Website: bh-photo
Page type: cross-sells
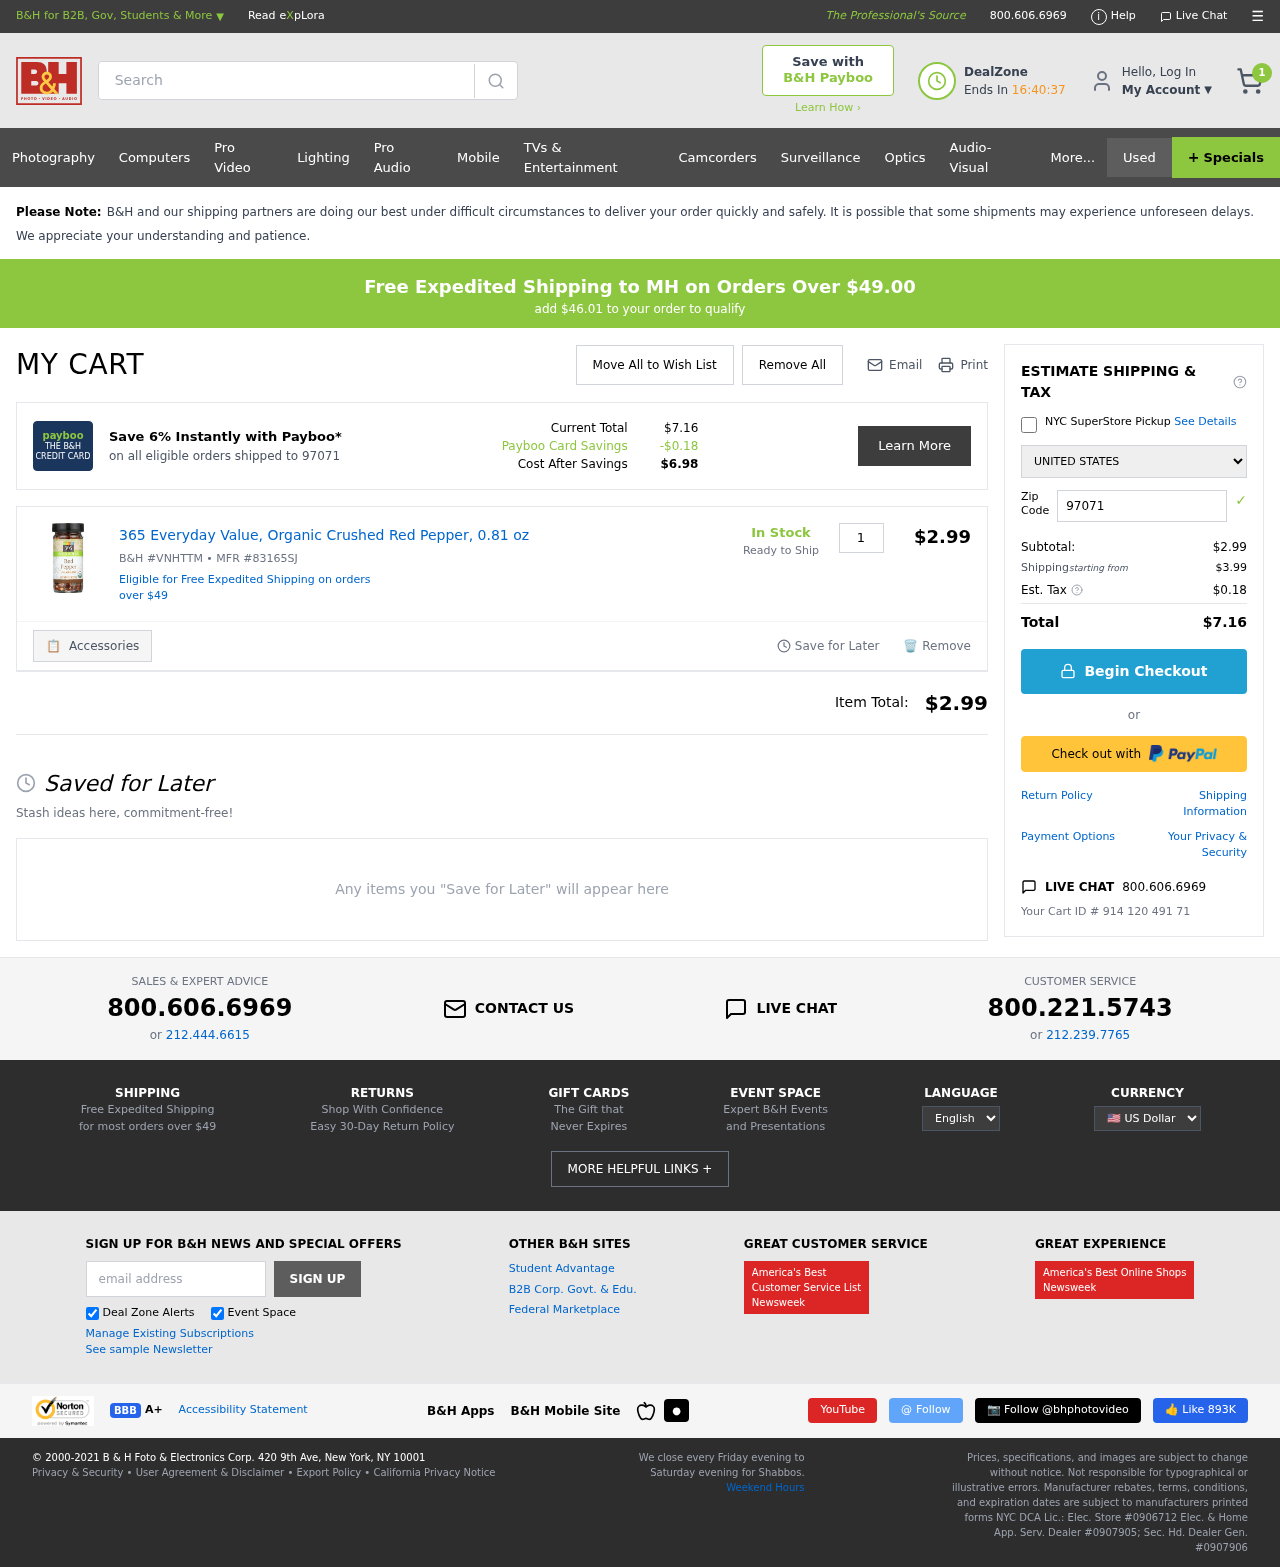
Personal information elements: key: PII_COUNTRY
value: United States
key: PII_POSTCODE
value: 97071
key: PII_STATE
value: MH
Product elements: key: PRODUCT1_NAME
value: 365 Everyday Value, Organic Crushed Red Pepper, 0.81 oz
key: PRODUCT1_PRICE
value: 2.99
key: PRODUCT1_QUANTITY
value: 1
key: PRODUCT1_SKU
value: B&H #VNHTTM
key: PRODUCT1_MFR
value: MFR #83165SJ
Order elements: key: ORDER_NUM_ITEMS
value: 1
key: SHIPPING_THRESHOLD_REMAINING
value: $46.01
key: ORDER_TOTAL
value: $7.16
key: ORDER_SUBTOTAL
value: $2.99
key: ORDER_SHIPPING_COST
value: $3.99
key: ORDER_TAX
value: $0.18
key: ORDER_ID
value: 914 120 491 71
Search elements: key: HEADER_SEARCH
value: Search
Other elements: key: PAYBOO_SAVINGS
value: -$0.18
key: COST_AFTER_SAVINGS
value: $6.98